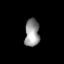
Tissue: lung
Cell type: T cells
Senescence score: 0.5965
Nuclear area (px): 398
Mean DAPI intensity: 148.412